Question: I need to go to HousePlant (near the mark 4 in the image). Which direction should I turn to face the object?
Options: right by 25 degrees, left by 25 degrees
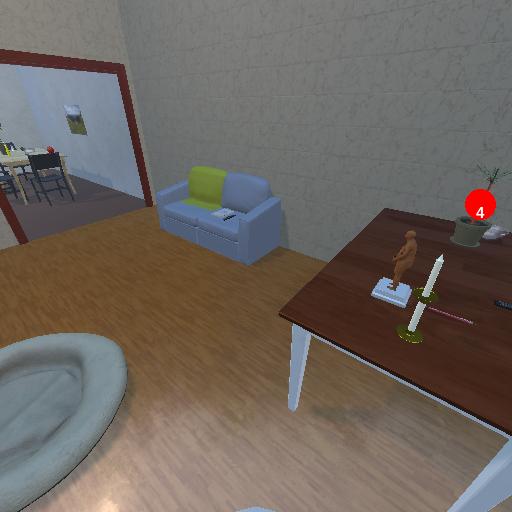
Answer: right by 25 degrees